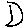
Label: moon